Question: I have a API which responds in JSON. When I clicked a button I am comfortably parse the JSON and implement it in the listview. The problem is When I go back to the previous activity and clicked the button once again I am getting the values repeat. i.e. previous values also, even I had called finish(); in on pause state of the listview activity. Following is my code.
Invoice Class
'''
public class Invoice extends Activity{
public static ArrayList<HashMap<String, String>> ModuleName = new ArrayList<HashMap<String, String>>();
boolean tree = true;
ArrayList<String> KEY = new ArrayList<String>();
ListView mListView;
ProgressBar mProgress;
JSONObject json;
JSONArray Module_list = null;
Invoice_adapter adapter;
public static String KEY_SUCCESS = "success";
public static String KEY_ERROR = "error";
public static String KEY_ERROR_MSG = "error_msg";
public static String KEY_MODULELIST_MODULEHEADER = "moduleHeader";
public static String KEY_MODULELIST_MODULELIST = "moduleList";
public static String KEY_MODULELIST_DATAFOUND = "datafound";
public static String KEY_INVOICE_INVOICENO = "";
public static String KEY_INVOICE_SUBJECT = "";
public static String KEY_INVOICE_SALESORDER = "";
public static String KEY_INVOICE_STATUS = "";
public static String KEY_INVOICE_TOTAL = "";
public static String KEY_INVOICE_ASSIGNEDTO = "";
public static String KEY_INVOICE_RECORDID = "";
public static String KEY_INVOICE_ACTION = "";
@Override
protected void onCreate(Bundle savedInstanceState) {
// TODO Auto-generated method stub
super.onCreate(savedInstanceState);
setContentView(R.layout.activity_module_data);
mListView = (ListView) findViewById(R.id.module_list);
mProgress = (ProgressBar) findViewById(R.id.progressBar1);
try {
json = new ParseDATA().execute().get();
} catch (InterruptedException e1) {
// TODO Auto-generated catch block
e1.printStackTrace();
} catch (ExecutionException e1) {
// TODO Auto-generated catch block
e1.printStackTrace();
}
try {
if (json.getString(KEY_SUCCESS) != null) {
String res = json.getString(KEY_SUCCESS);
if(Integer.parseInt(res) == 1){
String data_found = json.getString(KEY_MODULELIST_DATAFOUND);
if (data_found.equals("Data Found!")){
JSONArray array = json.getJSONArray(KEY_MODULELIST_MODULELIST);
int count1 = array.length();
String Count1 = Integer.toString(count1);
Log.d("Count_array", Count1);
JSONObject keyarray = array.getJSONObject(0);
@SuppressWarnings("rawtypes")
Iterator temp = keyarray.keys();
while (temp.hasNext()) {
String curentkey = (String) temp.next();
KEY.add(curentkey);
}
Collections.sort(KEY, String.CASE_INSENSITIVE_ORDER);
KEY_INVOICE_ACTION = KEY.get(0);
KEY_INVOICE_ASSIGNEDTO = KEY.get(1);
KEY_INVOICE_INVOICENO = KEY.get(2);
KEY_INVOICE_RECORDID = KEY.get(3);
KEY_INVOICE_SALESORDER = KEY.get(4);
KEY_INVOICE_STATUS = KEY.get(5);
KEY_INVOICE_SUBJECT = KEY.get(6);
KEY_INVOICE_TOTAL = KEY.get(7);
Log.d("Parsing Json class", " ---- KEYS---- " + KEY);
Module_list = json.getJSONArray(KEY_MODULELIST_MODULELIST);
int count = Module_list.length();
String Count = Integer.toString(count);
Log.d("Count_Module_LIST", Count);
// looping through All Contacts
for(int i = 0; i < Module_list.length(); i++){
JSONObject c = Module_list.getJSONObject(i);
// Storing each json item in variable
String mAction = c.getString(KEY_INVOICE_ACTION);
String mAssignedTo = c.getString(KEY_INVOICE_ASSIGNEDTO);
String mInvoice = c.getString(KEY_INVOICE_INVOICENO);
String mRecordid = c.getString(KEY_INVOICE_RECORDID);
String mSalesorder = c.getString(KEY_INVOICE_SALESORDER);
String mStatus = c.getString(KEY_INVOICE_STATUS);
String mSubject = c.getString(KEY_INVOICE_SUBJECT);
String mTotal = c.getString(KEY_INVOICE_TOTAL);
// creating new HashMap
HashMap<String, String> map = new HashMap<String, String>();
// adding each child node to HashMap key => value
map.put(KEY_INVOICE_ACTION, mAction);
map.put(KEY_INVOICE_ASSIGNEDTO, mAssignedTo);
map.put(KEY_INVOICE_INVOICENO, mInvoice);
map.put(KEY_INVOICE_RECORDID, mRecordid);
map.put(KEY_INVOICE_SALESORDER, mSalesorder);
map.put(KEY_INVOICE_STATUS, mStatus);
map.put(KEY_INVOICE_SUBJECT, mSubject);
map.put(KEY_INVOICE_TOTAL, mTotal);
// adding HashList to ArrayList
ModuleName.add(map);
}
}else
{
Toast.makeText(getApplicationContext(), "No Data", Toast.LENGTH_LONG).show();
return;
}
}
mProgress.setVisibility(View.INVISIBLE);
adapter = new Invoice_adapter(Invoice.this, ModuleName);
mListView.setAdapter(adapter);
mListView.setVisibility(View.VISIBLE);
//mListView.invalidateViews();
}
else
{
HashMap<String, String> map = new HashMap<String, String>();
// adding each child node to HashMap key => value
map.put(KEY_ERROR, "Error");
ModuleName.add(map);
//JSONObject json_user = json.getJSONObject("user");
//error_message = json_user.getString(KEY_ERROR_MSG);
}
}catch (JSONException e) {
e.printStackTrace();
Toast.makeText(getApplicationContext(), "Something went wrong.Please try again.!!", Toast.LENGTH_LONG).show();
}
}
class ParseDATA extends AsyncTask<Void, String,JSONObject >
{
ProgressDialog dialog = new ProgressDialog(Invoice.this);
@Override
protected void onPreExecute() {
// TODO Auto-generated method stub
dialog.setProgressStyle(ProgressDialog.STYLE_HORIZONTAL);
dialog.setTitle("Loading");
dialog.setIndeterminate(true);
dialog.setMessage("Please wait");
dialog.setCancelable(false);
dialog.show();
}
@Override
protected JSONObject doInBackground(
Void... params) {
// TODO Auto-generated method stub
UserFunctions userFunction = new UserFunctions();
JSONObject json = userFunction.getModuleList("1", "20", "Invoice");
return json;
}
@Override
protected void onPostExecute(JSONObject result) {
// TODO Auto-generated method stub
dialog.dismiss();
}
}
@Override
protected void onPause() {
// TODO Auto-generated method stub
super.onPause();
Toast.makeText(getApplicationContext(), "PAUSE STATE", Toast.LENGTH_LONG).show();
finish();
}}
'''
Adapter class
'''
public class Invoice_adapter extends BaseAdapter {
private Activity activity;
private ArrayList<HashMap<String, String>> data;
private static LayoutInflater inflater=null;
public Invoice_adapter(Activity a, ArrayList<HashMap<String, String>> d) {
activity = a;
data=d;
inflater = (LayoutInflater)activity.getSystemService(Context.LAYOUT_INFLATER_SERVICE);
}
public int getCount() {
return data.size();
}
public Object getItem(int position) {
return data.get(position);
}
public long getItemId(int position) {
return position;
}
public View getView(int position, View convertView, ViewGroup parent) {
View vi=convertView;
if(convertView==null)
vi = inflater.inflate(R.layout.activity_module_data_detail, null);
TextView title = (TextView)vi.findViewById(R.id.textView1); // category title name
//ImageView moduleImage = (ImageView) vi.findViewById(R.id.recipe_image);
HashMap<String, String> song = new HashMap<String, String>();
song = data.get(position);
Log.i("list", ""+data.get(position));
//Log.i("list", data);
String ff = song.get(Invoice.KEY_INVOICE_SUBJECT);
title.setText(ff);
//moduleImage.setImageResource(mModuleImages[position]);
return vi;
}}
'''
Please Help.. !! I dnt know what Is I am doing wrong.
Thanks in advance.

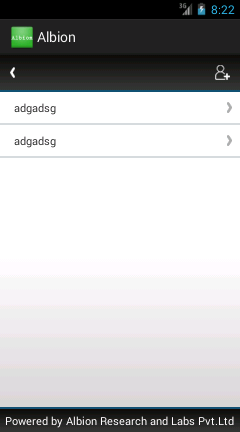
Answer: The problem is with the "'static'" key word for the ArrayList
'''
public static ArrayList<HashMap<String, String>> ModuleName = new ArrayList<HashMap<String, String>>();
'''
static variables are initialized only when the class is loaded, that means the value will be persisted till the end of the application process.
Either remove static keyword for array list or clear the array list before you load new data.
'''
ModuleName.clear();
'''